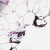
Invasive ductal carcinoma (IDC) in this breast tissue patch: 0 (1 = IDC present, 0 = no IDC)